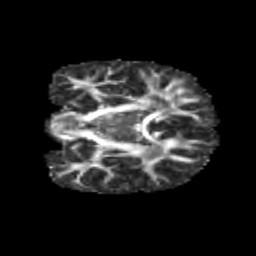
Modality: FA
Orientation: coronal
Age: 11
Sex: male
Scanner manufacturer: siemens
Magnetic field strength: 3 T
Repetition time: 3.8 s
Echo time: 0.07 s